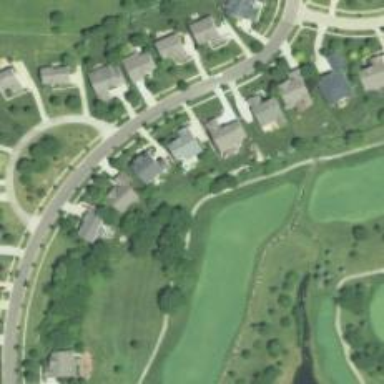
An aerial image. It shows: Grassy area designated as golf fairway.